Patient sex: M
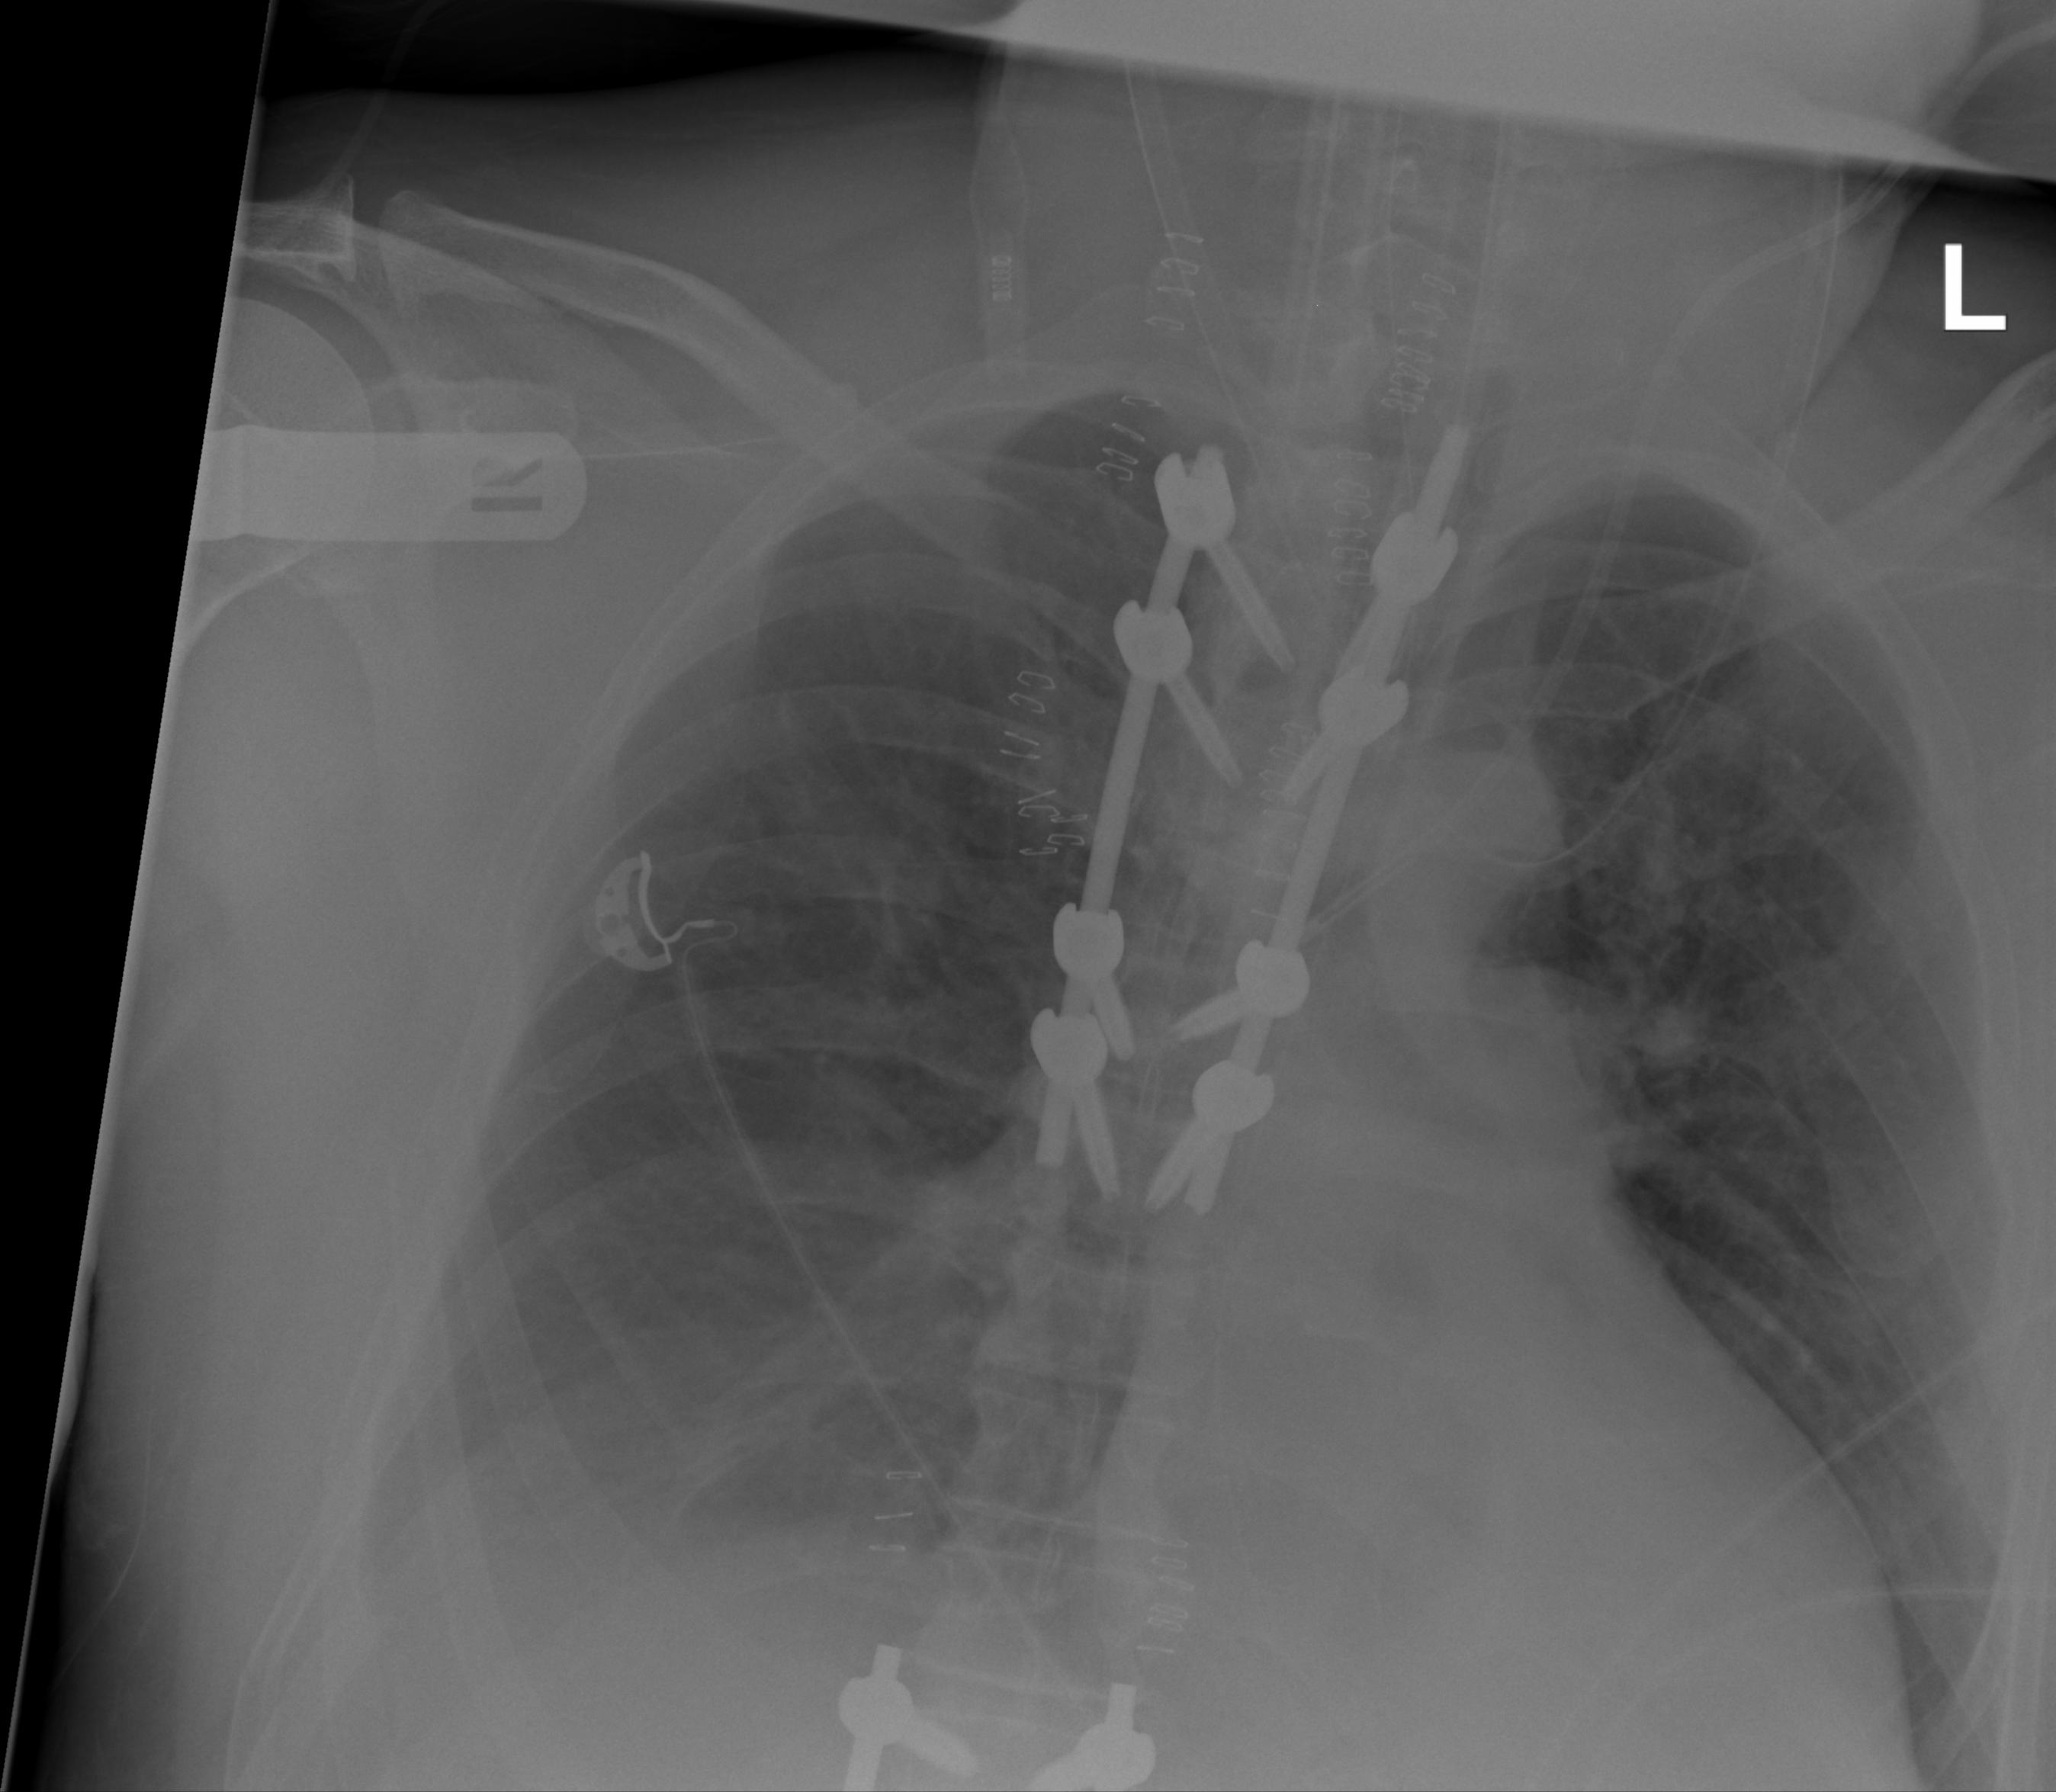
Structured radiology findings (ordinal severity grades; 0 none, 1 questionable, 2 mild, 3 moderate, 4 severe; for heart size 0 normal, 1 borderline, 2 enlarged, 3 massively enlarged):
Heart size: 0
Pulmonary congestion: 0
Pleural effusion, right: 2
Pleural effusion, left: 0
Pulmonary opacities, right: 0
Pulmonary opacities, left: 0
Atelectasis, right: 2
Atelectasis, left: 0